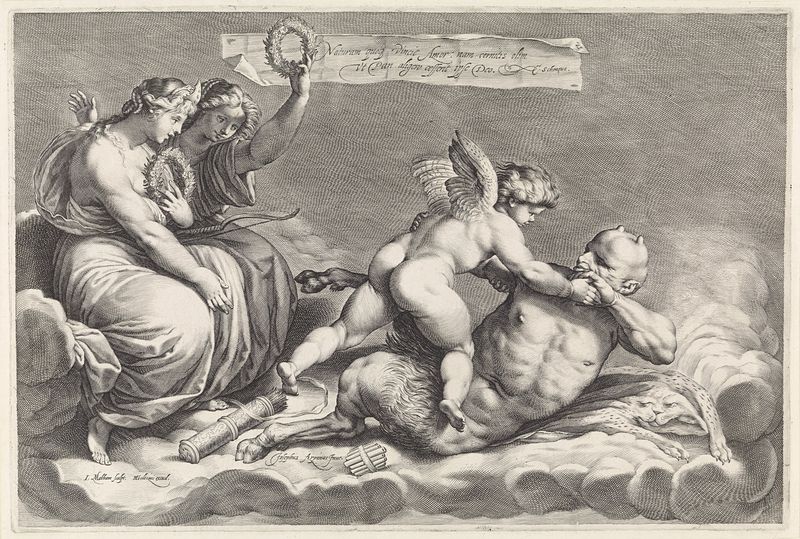
Titel: Amor overmeestert Pan (Omnia vincit Amor)
Künstler: Jacob Matham
Standort: Amsterdam
Institution: Rijksmuseum
Schlagwörter: femme, gravure, ciel, couronne, fleur, enfant, dessin, nuage, ange, animal, lithographie, eau forte, corne, enlèvement, manière noire, cornu